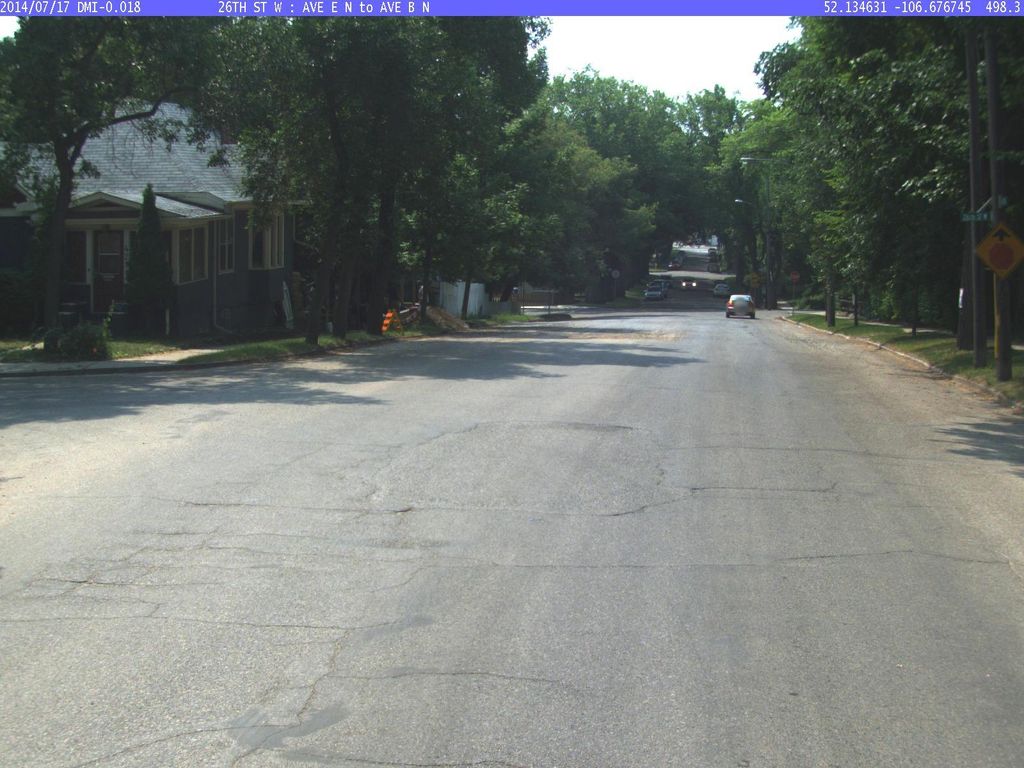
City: saskatoon